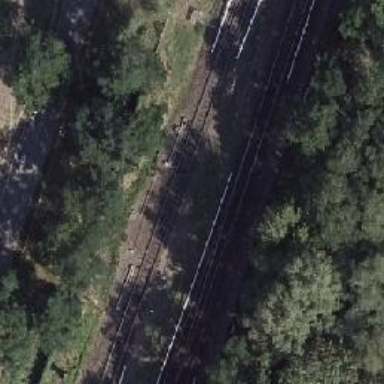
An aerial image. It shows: Light rail electrified railway.